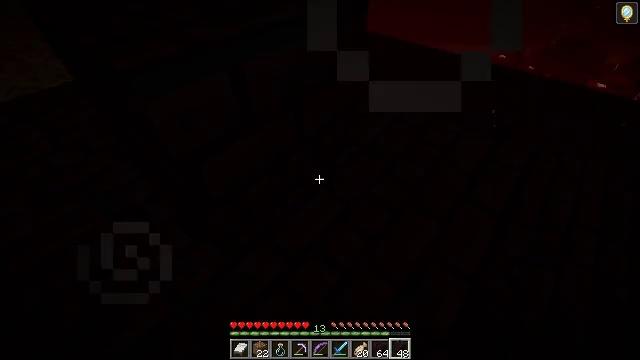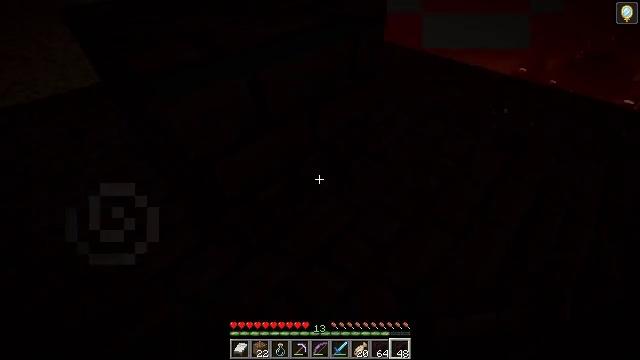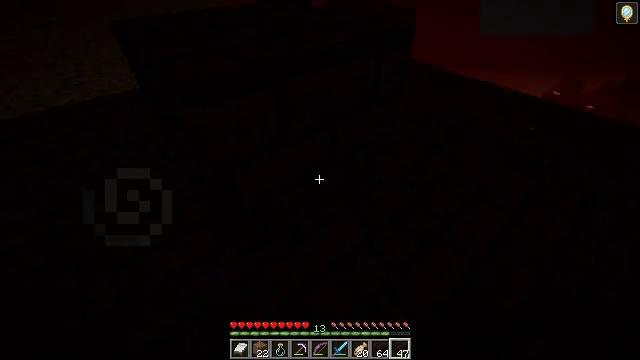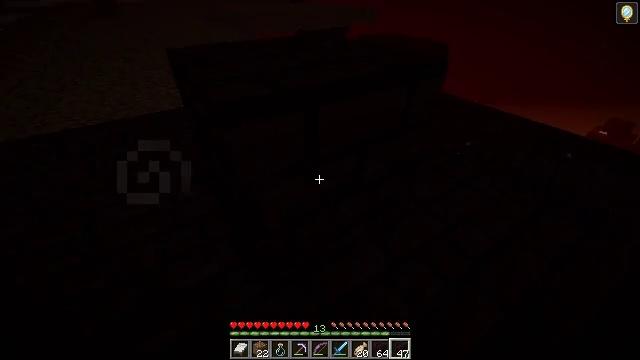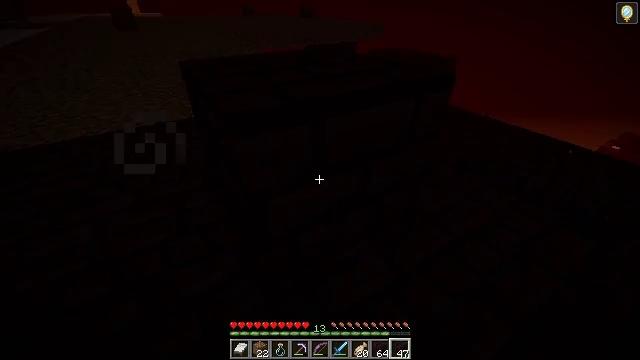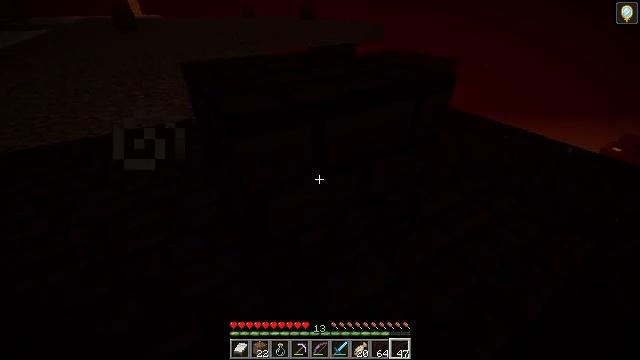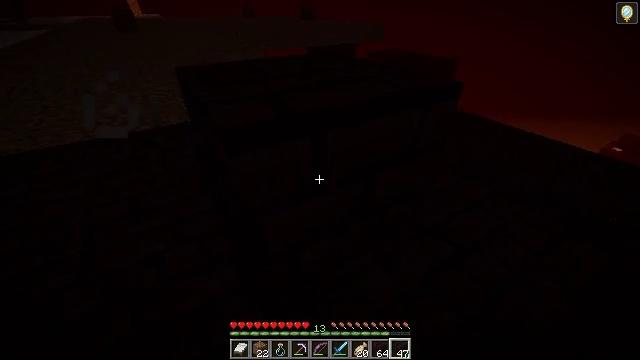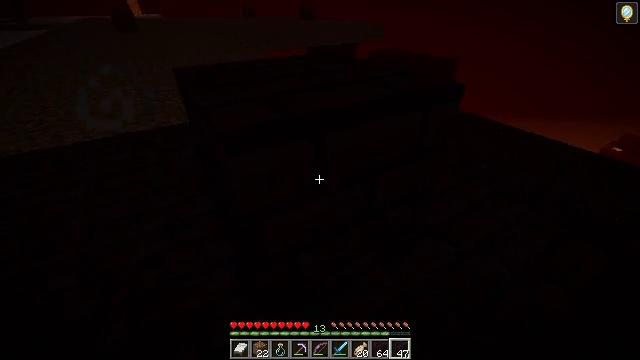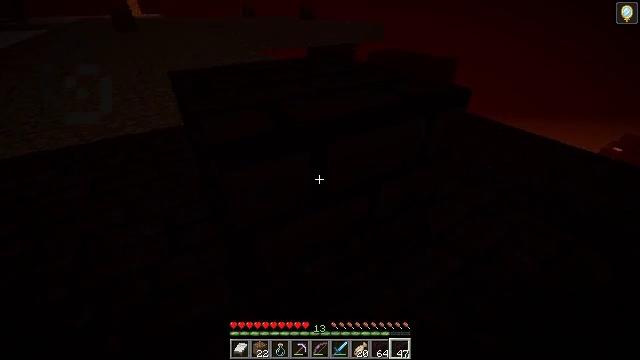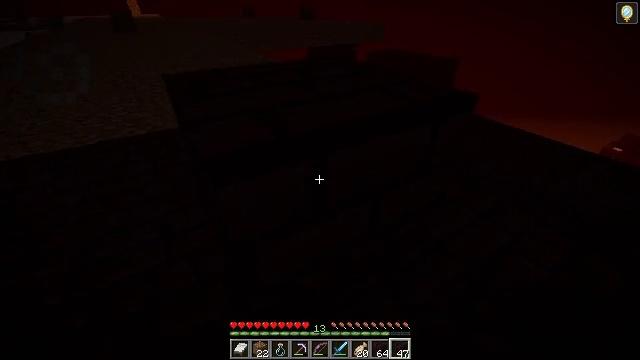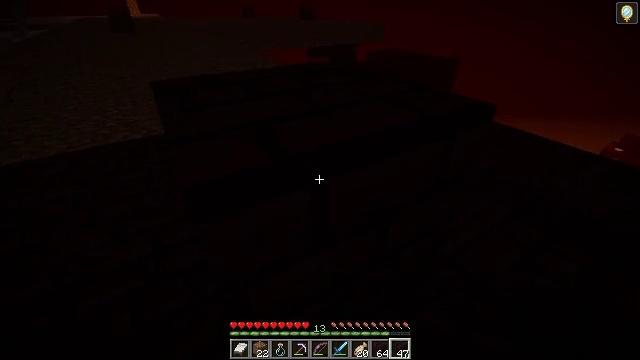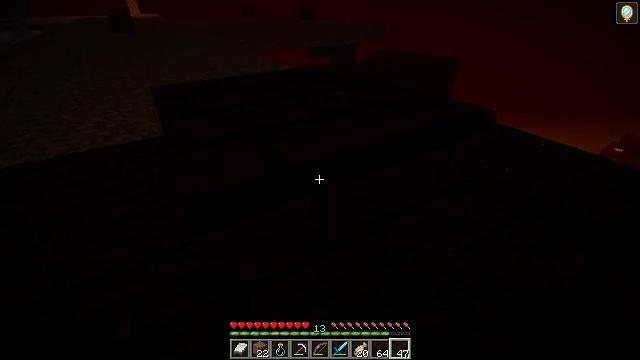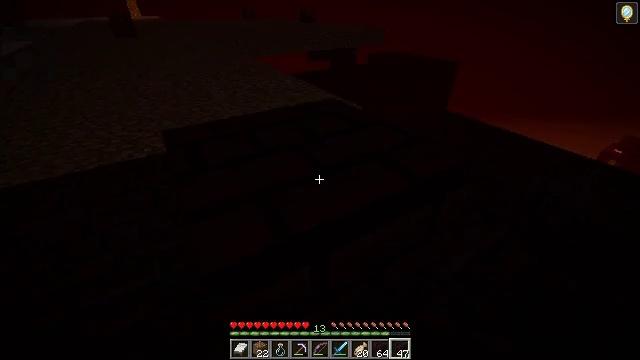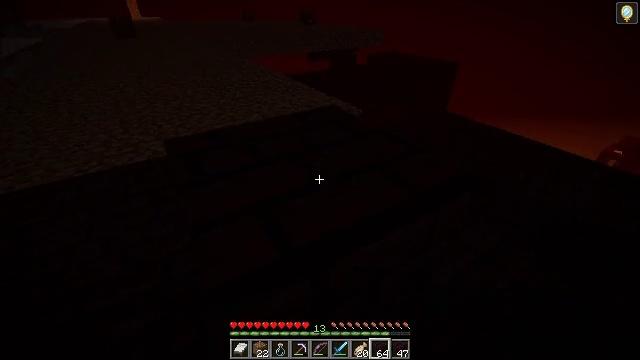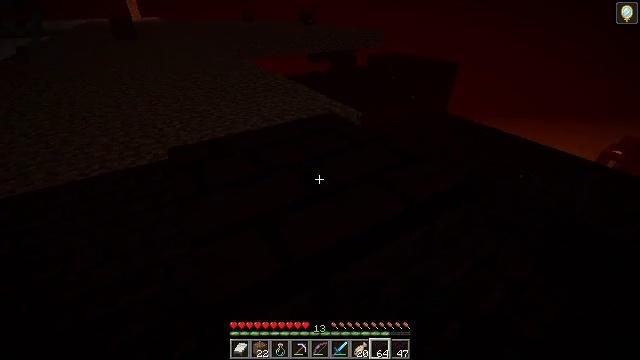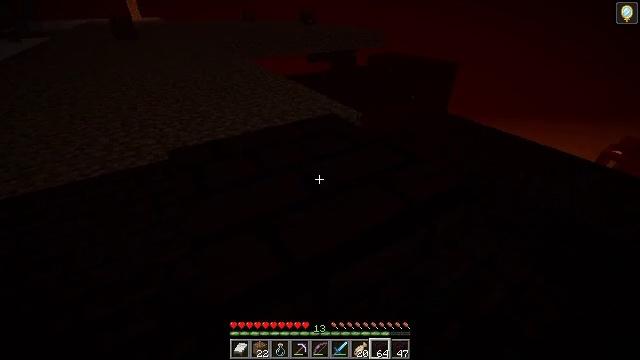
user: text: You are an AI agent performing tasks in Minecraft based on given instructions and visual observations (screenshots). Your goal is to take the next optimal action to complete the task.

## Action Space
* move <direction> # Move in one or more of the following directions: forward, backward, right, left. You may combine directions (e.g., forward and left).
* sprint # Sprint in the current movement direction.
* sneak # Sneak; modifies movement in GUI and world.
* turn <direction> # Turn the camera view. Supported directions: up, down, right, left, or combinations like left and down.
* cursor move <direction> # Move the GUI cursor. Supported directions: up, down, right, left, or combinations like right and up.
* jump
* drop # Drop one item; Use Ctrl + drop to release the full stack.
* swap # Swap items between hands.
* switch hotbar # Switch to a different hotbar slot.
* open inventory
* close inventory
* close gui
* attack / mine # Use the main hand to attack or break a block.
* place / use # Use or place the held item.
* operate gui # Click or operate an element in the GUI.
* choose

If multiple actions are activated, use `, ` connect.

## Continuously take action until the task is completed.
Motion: motion action
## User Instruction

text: Break the nether bricks in a fortress.
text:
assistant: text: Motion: sneak, turn left and up
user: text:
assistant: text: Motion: sneak, turn left and up
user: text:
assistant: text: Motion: sneak, turn left and up
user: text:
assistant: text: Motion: sneak, turn left and up
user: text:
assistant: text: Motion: move forward, sneak
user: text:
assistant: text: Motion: move forward, sneak
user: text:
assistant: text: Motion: move forward, sneak
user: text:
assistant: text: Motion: move forward, sneak
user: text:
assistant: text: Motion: move forward, sneak
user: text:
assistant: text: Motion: move forward
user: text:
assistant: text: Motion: no_op
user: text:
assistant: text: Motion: no_op
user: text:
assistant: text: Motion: no_op
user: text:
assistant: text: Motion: no_op
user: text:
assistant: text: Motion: no_op
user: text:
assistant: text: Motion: no_op
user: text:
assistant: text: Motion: no_op
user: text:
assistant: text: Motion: no_op
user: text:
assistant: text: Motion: no_op
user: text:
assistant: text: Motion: no_op
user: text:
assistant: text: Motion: no_op
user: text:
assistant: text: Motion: no_op
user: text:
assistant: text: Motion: no_op
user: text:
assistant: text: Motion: no_op
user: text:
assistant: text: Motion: no_op
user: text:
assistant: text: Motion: no_op
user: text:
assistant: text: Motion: no_op
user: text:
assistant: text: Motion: no_op
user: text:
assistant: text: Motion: no_op
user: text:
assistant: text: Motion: no_op